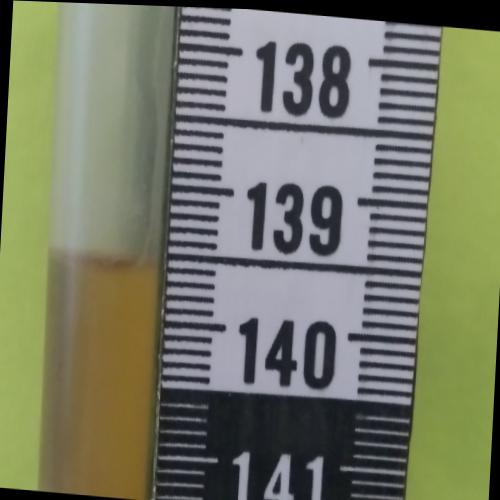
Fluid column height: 139.6 cm